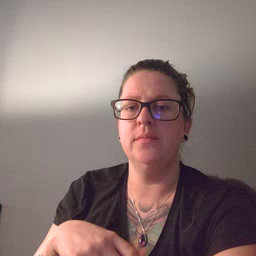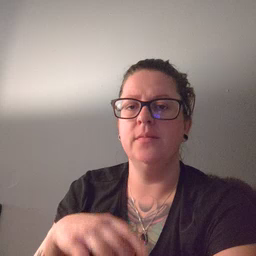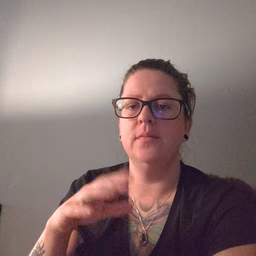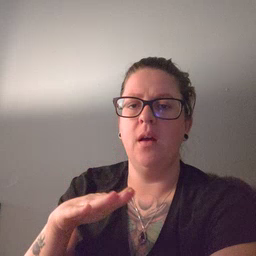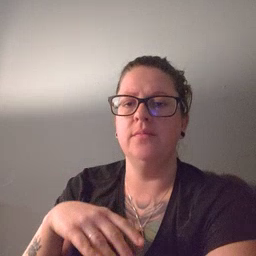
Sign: on